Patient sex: F
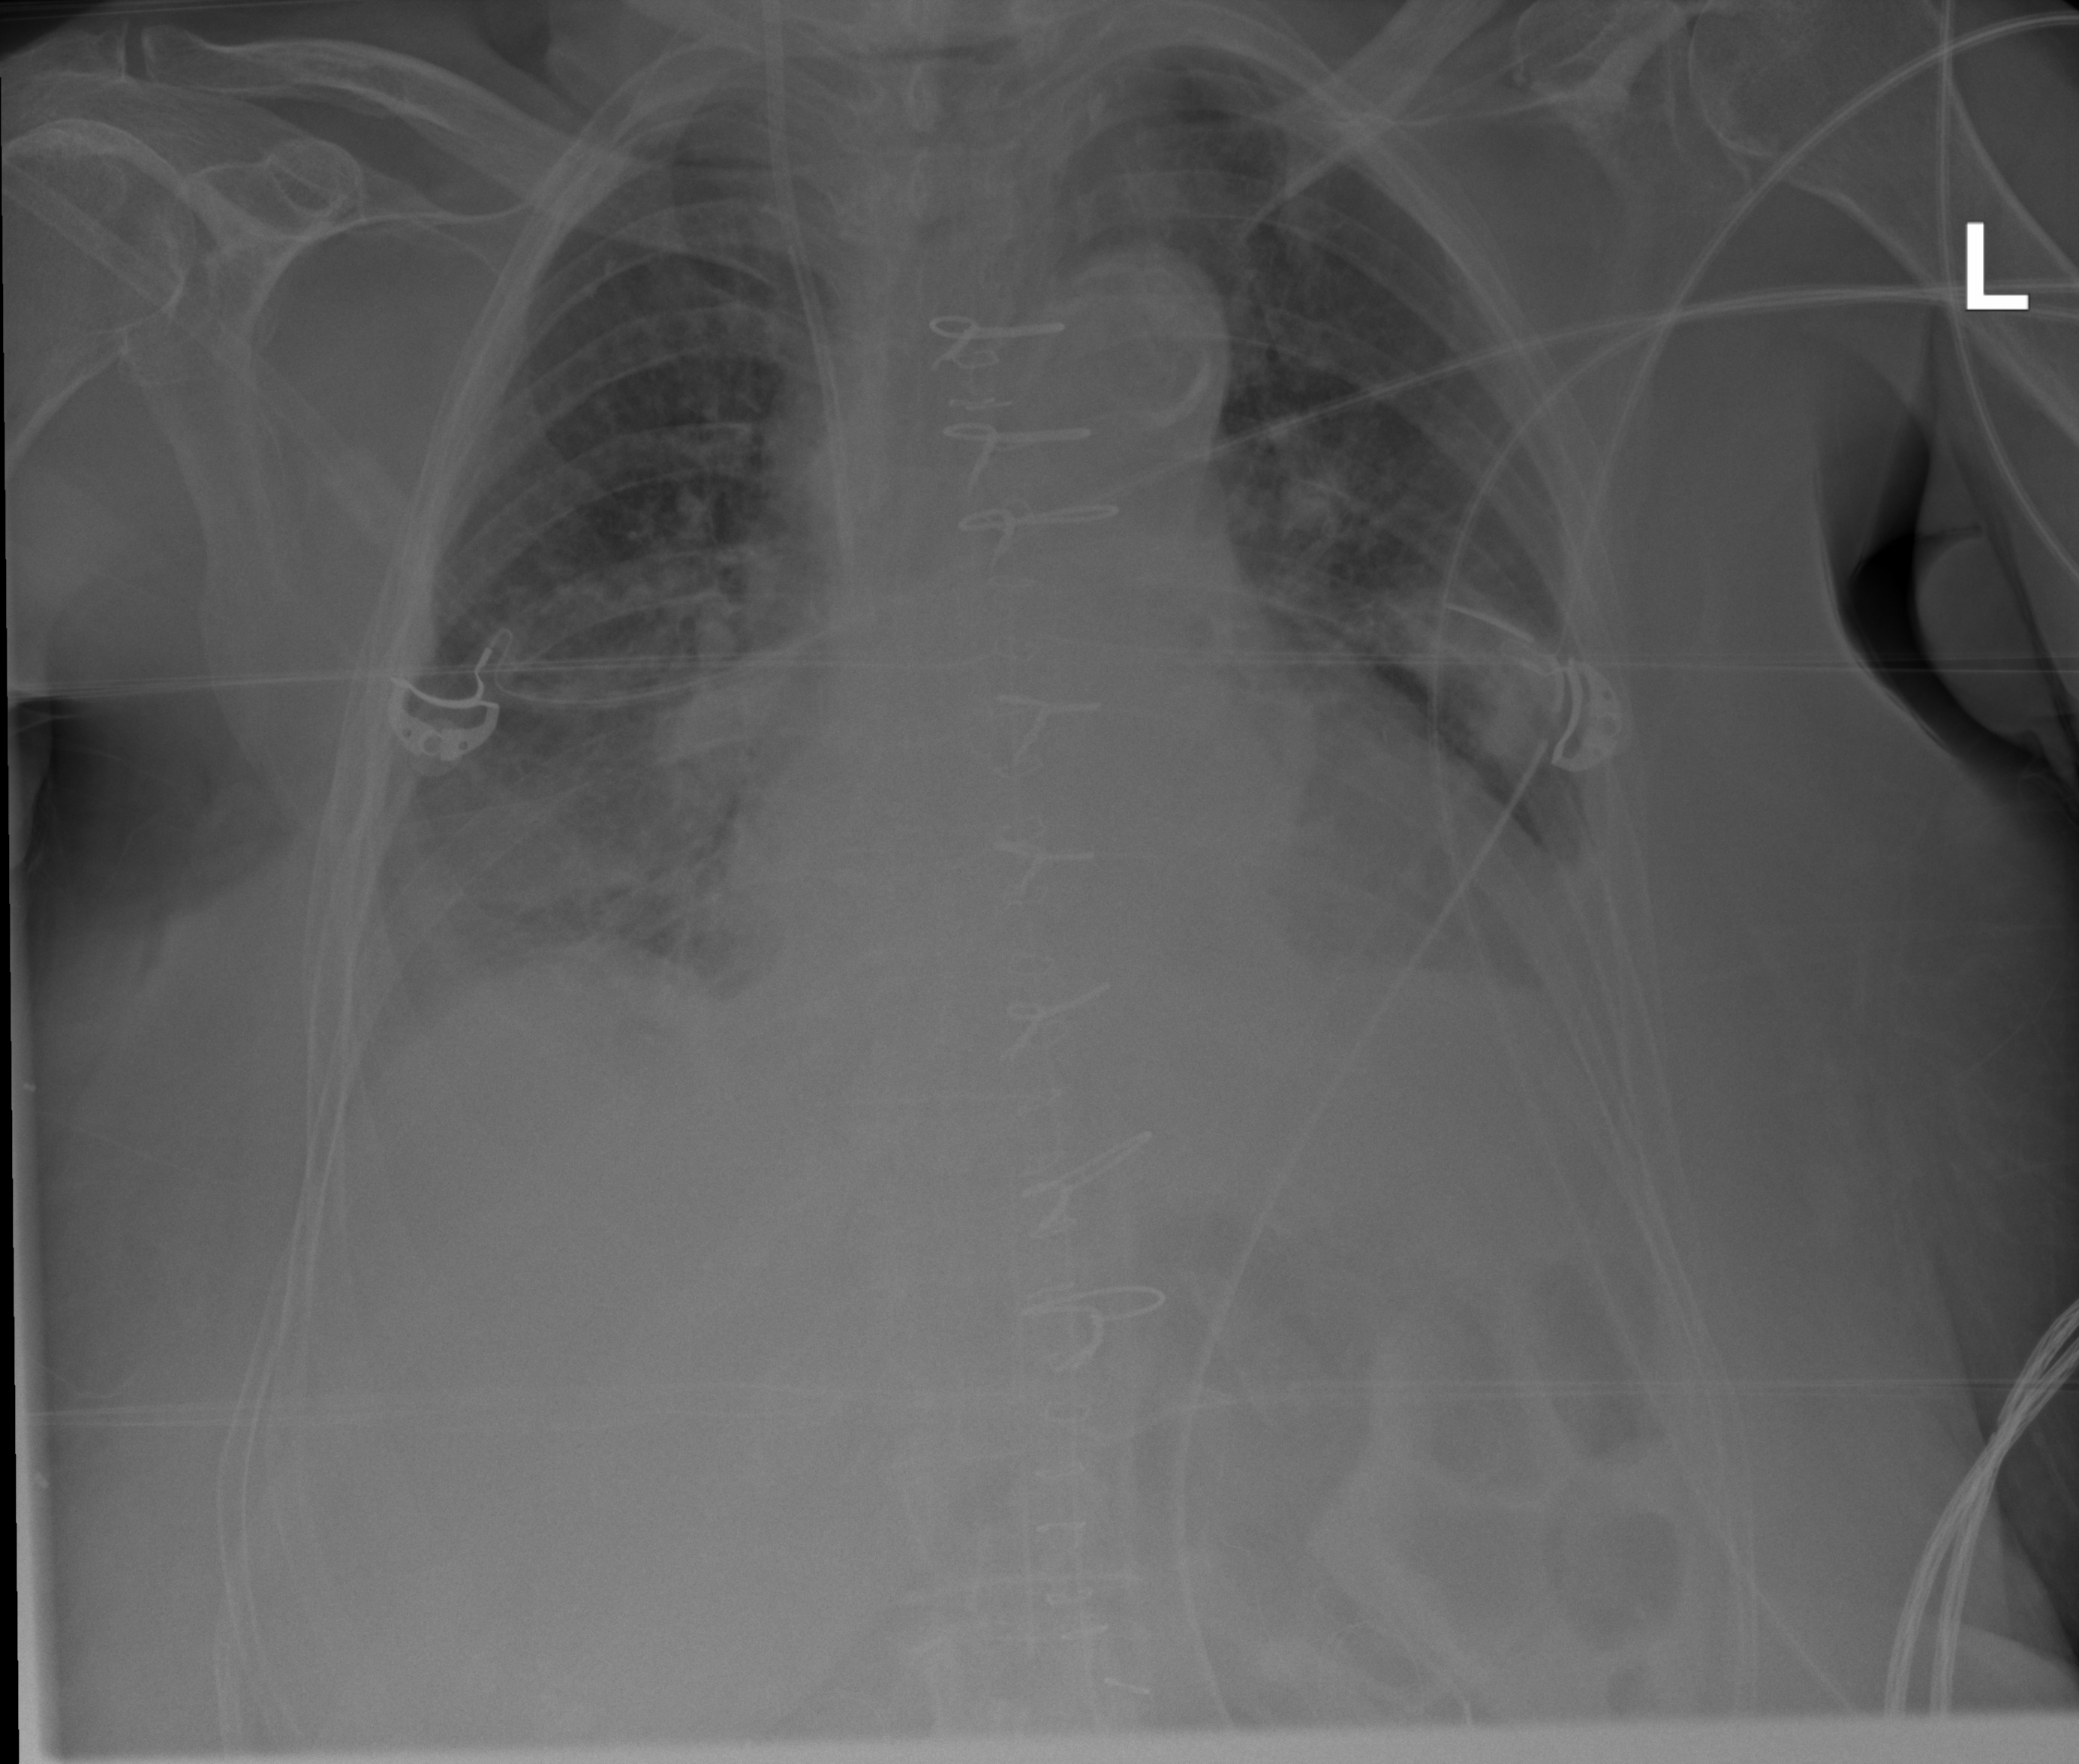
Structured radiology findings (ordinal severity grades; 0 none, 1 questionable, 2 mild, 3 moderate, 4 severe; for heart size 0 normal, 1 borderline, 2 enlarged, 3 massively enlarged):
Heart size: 3
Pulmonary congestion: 2
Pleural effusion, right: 2
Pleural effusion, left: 2
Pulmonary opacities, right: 1
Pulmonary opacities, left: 1
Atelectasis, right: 2
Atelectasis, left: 1